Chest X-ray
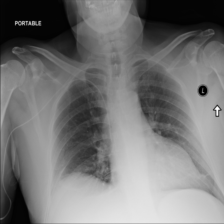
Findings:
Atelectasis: positive
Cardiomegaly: negative
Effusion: negative
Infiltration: negative
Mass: negative
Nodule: negative
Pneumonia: negative
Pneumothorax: negative
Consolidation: negative
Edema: negative
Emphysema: negative
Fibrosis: negative
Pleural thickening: negative
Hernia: negative